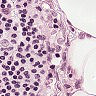
Metastatic tissue present: no